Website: macys
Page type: customer-info-address
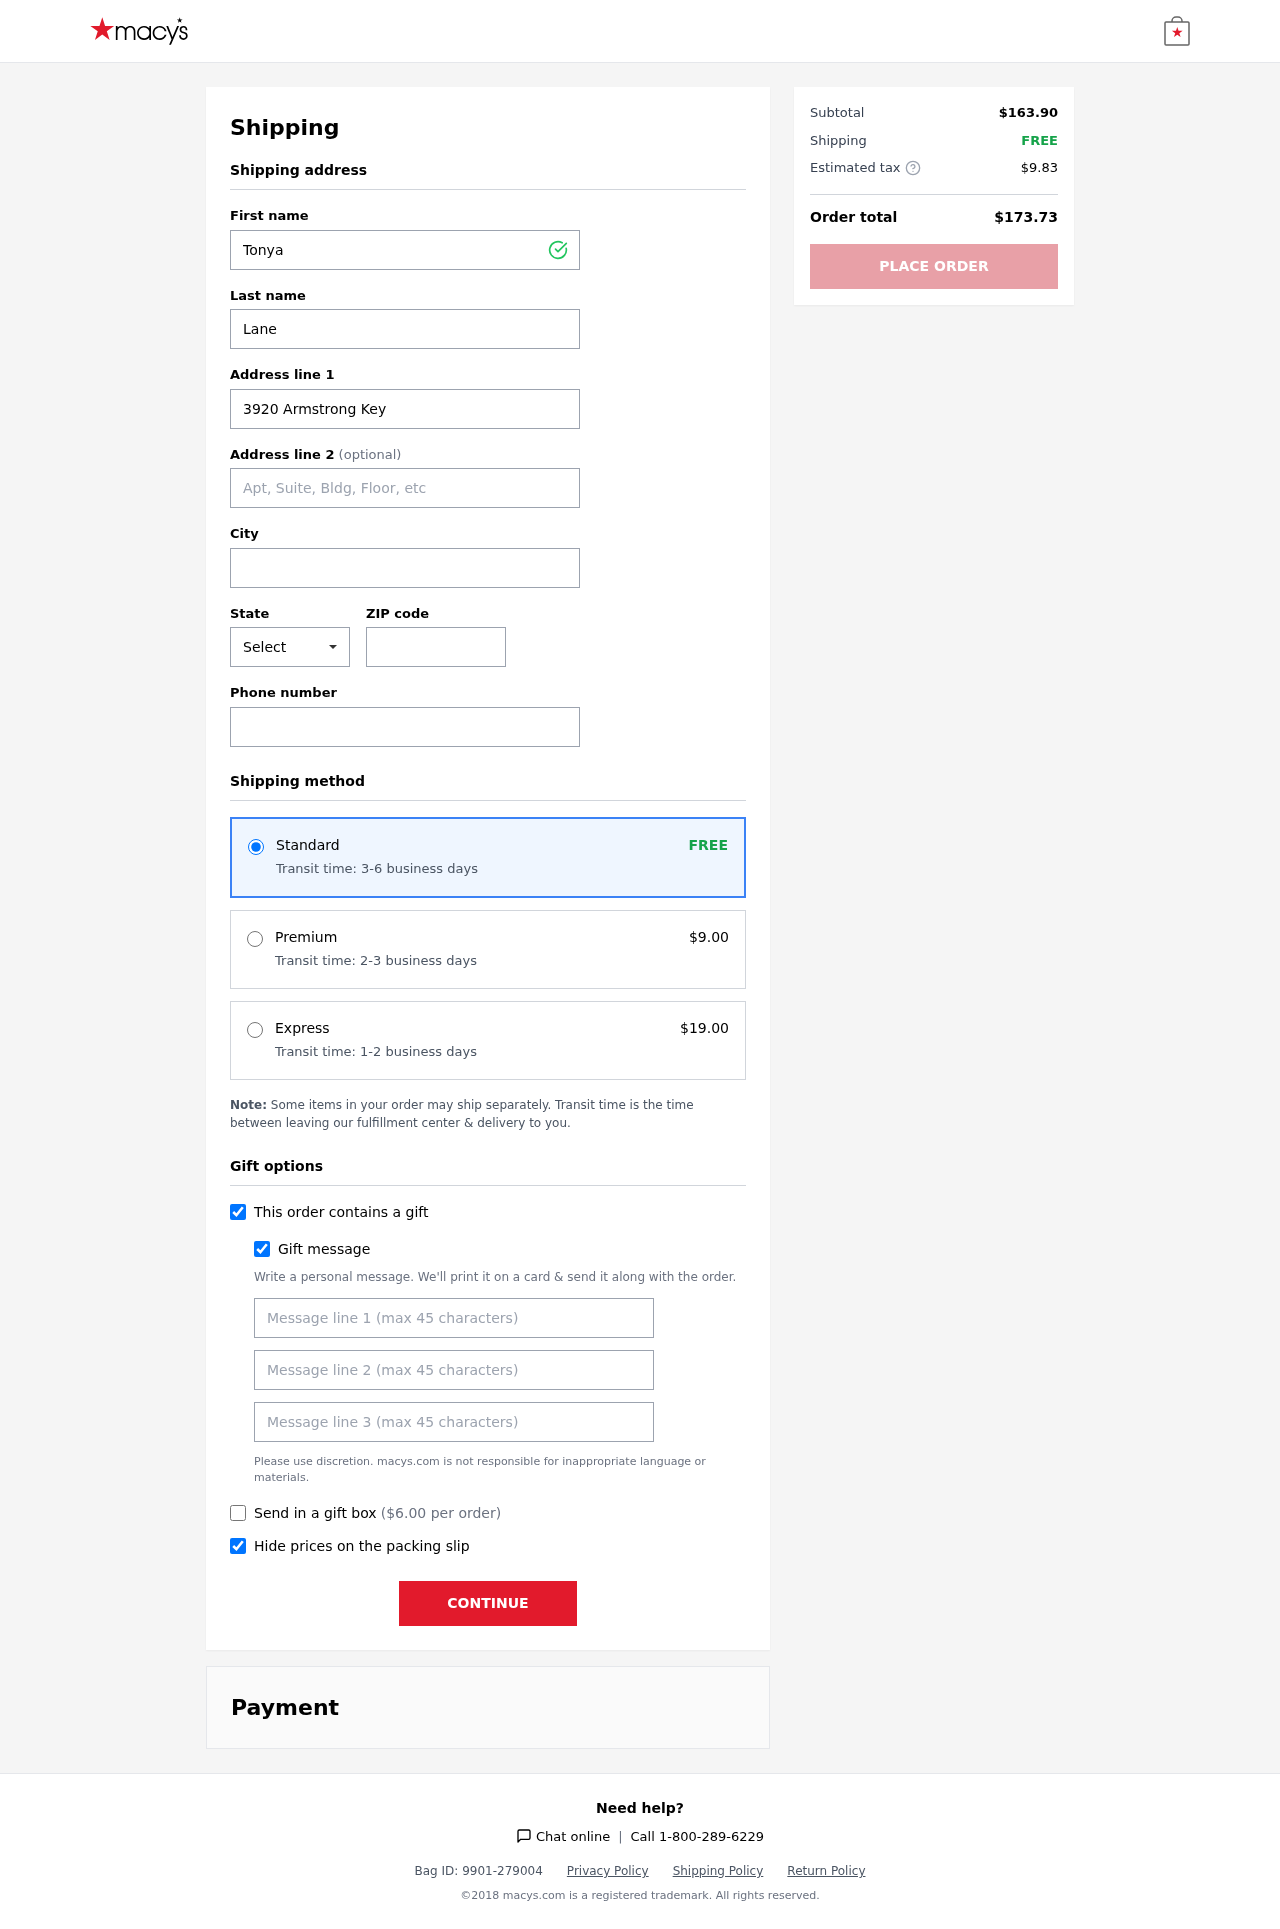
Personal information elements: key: PII_CITY
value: North Robert
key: PII_FIRSTNAME
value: Tonya
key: PII_GIFT_MESSAGE
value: Happy birthday, Stephanie! I saw these gorgeous Chelsea boots in pale blue and immediately thought of you—perfect for all your adventures ahead! I hope they bring a little extra joy to your special day!  Tonya
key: PII_LASTNAME
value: Lane
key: PII_PHONE
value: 3328227684
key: PII_POSTCODE
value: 49123
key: PII_STATE_ABBR
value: MS
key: PII_STREET
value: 3920 Armstrong Keys Apt. 781
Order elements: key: ORDER_SHIPPING_STANDARD
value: FREE
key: ORDER_SHIPPING_STANDARD_TIME
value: Transit time: 3-6 business days
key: ORDER_SHIPPING_PREMIUM
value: $9.00
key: ORDER_SHIPPING_PREMIUM_TIME
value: Transit time: 2-3 business days
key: ORDER_SHIPPING_EXPRESS
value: $19.00
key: ORDER_SHIPPING_EXPRESS_TIME
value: Transit time: 1-2 business days
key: ORDER_GIFT_BOX_FEE
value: $6.00
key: ORDER_SUBTOTAL
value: $163.90
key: ORDER_SHIPPING_COST
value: FREE
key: ORDER_TAX
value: $9.83
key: ORDER_TOTAL
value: $173.73